Question: I want to create a 3D visualizer of .raw volume medical datasets using marching tetrahedra.
I found <URL>.
'''
//assuming that the data at hand is a 256x256x256 unsigned byte data
int XDIM=256, YDIM=256, ZDIM=256;
const int size = XDIM*YDIM*ZDIM;
bool LoadVolumeFromFile(const char* fileName) {
FILE *pFile = fopen(fileName,"rb");
if(NULL == pFile) {
return false;
}
GLubyte* pVolume=new GLubyte[size]; //<- here pVolume is a 1D byte array
fread(pVolume,sizeof(GLubyte),size,pFile);
fclose(pFile);
// now pVolume is passed to a 3d texture
//load data into a 3D texture
glGenTextures(1, &textureID);
glBindTexture(GL_TEXTURE_3D, textureID);
// set the texture parameters
glTexParameteri(GL_TEXTURE_3D, GL_TEXTURE_WRAP_S, GL_CLAMP);
glTexParameteri(GL_TEXTURE_3D, GL_TEXTURE_WRAP_T, GL_CLAMP);
glTexParameteri(GL_TEXTURE_3D, GL_TEXTURE_WRAP_R, GL_CLAMP);
glTexParameteri(GL_TEXTURE_3D, GL_TEXTURE_MAG_FILTER, GL_LINEAR);
glTexParameteri(GL_TEXTURE_3D, GL_TEXTURE_MIN_FILTER, GL_LINEAR);
glTexImage3D(GL_TEXTURE_3D,0,GL_INTENSITY,XDIM,YDIM,ZDIM,0,GL_LUMINANCE,GL_UNSIGNED_BYTE,pVolume);
delete [] pVolume;
return true;
}
'''
I don't know if I should either:
a) access the values directly from pValue
b) access them after loading them to a 3D texture
I have no idea of how I'm supposed to index pVolume to get the isosurface intensity at each x,y,z. if pVolume is a 1D array. I know x,y coordinates are mapped from a 1D array using a divide and a module, but how would I map x,y,z?
On the other hand, If I load the .raw file as a 3d texture would
> glTexCoord3f
give me the isovalue at a given x,y,z?

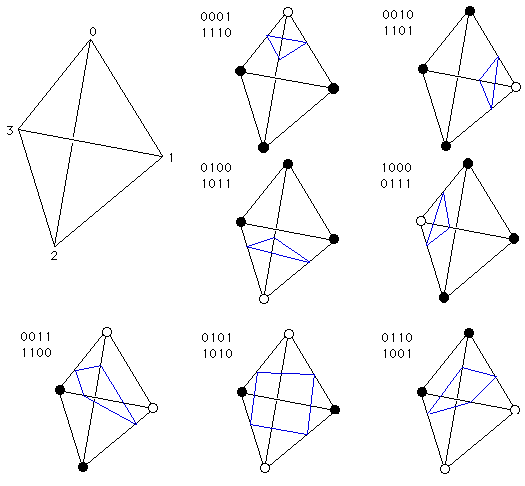
Answer: > The isosurface is indexed on it's x,y,z coordinates on the .raw file, how can I access it for each x,y,z on the dataset?
By loading the image as a 3D array and indexing it. Not by loading it as an OpenGL texture.
> Will glTexCoord3f give me its intensity on a given x,y,z?
No. As <URL>, 'glTexCoord3f' simply provides a set of texture coordinates to the next vertex to be issued. It returns nothing, it doesn't cause anything to happen yet. All it does is set state within OpenGL.
> Is it better to do a x,y,z conversion from the pVolume array directly?
Yes. Information in OpenGL should generally travel in one direction: from the user to the screen. OpenGL functions exist for you to feed OpenGL information that it will use to render something. That's how OpenGL works best.
Any kind of back-tracking (reading images back to the CPU, etc) is a slow path.